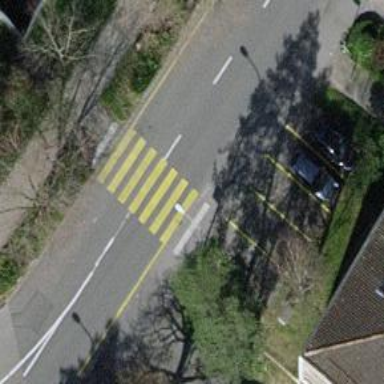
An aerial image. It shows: Zebra crossing on the road.